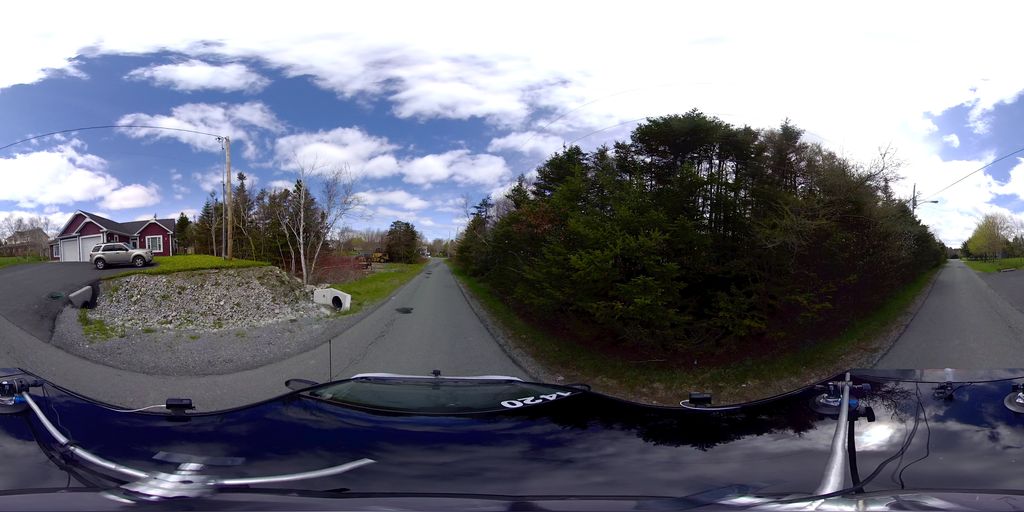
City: st_johns